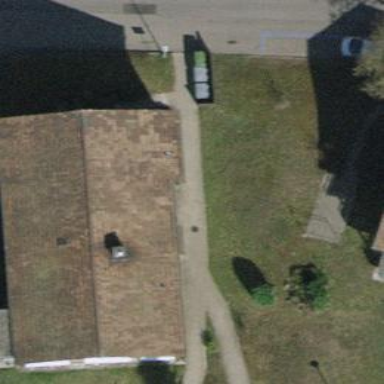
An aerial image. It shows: Building with pitched roof.